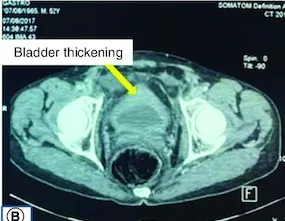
CT scan showing ascites, peritoneal and bladder parietal thickening. (B) Contrast enhaced CT scan demonstrating bladder thickening.
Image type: radiology (ct)